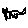
Label: cat